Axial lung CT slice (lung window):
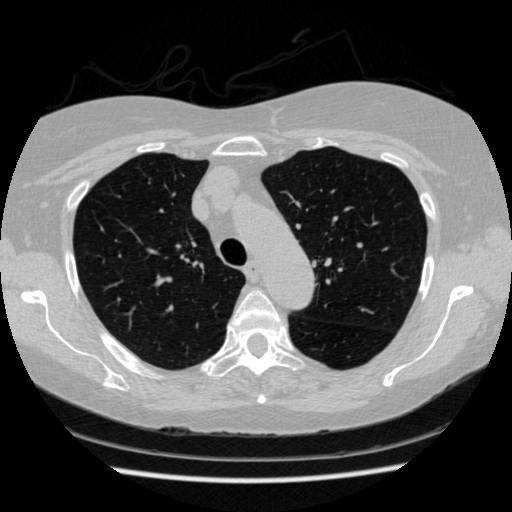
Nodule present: no